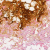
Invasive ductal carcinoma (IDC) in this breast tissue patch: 0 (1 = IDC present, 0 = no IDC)